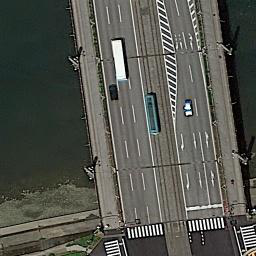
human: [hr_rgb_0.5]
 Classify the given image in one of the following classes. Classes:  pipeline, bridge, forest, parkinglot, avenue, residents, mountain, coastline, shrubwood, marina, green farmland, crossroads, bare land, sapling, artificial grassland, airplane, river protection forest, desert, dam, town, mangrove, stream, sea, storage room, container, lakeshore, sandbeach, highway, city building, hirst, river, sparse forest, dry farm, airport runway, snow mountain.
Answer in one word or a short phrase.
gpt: bridge